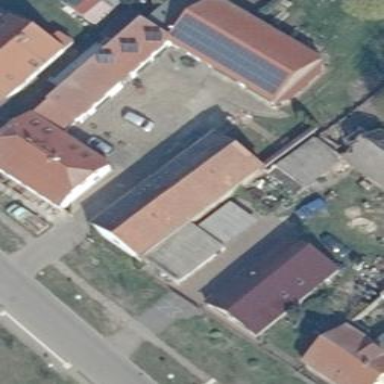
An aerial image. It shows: Detached building.